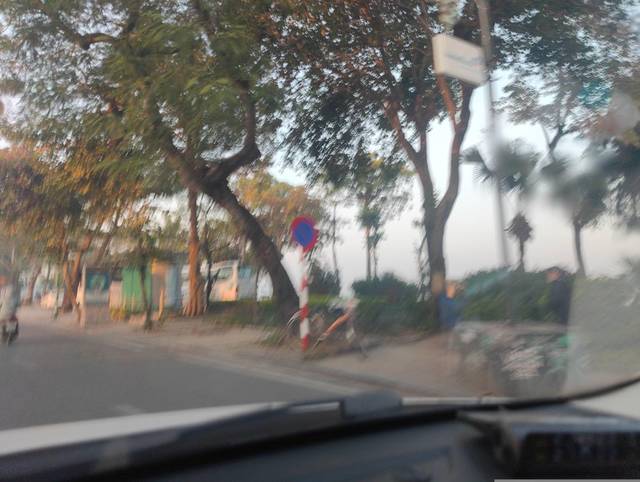
Region: Vietnam
Coordinates: 21.049, 105.838